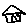
Label: house